Interaction volume radius: 5 \u00c5
Interaction volume height: 10 \u00c5
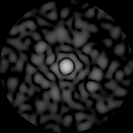
Disorder parameter: 0.8034